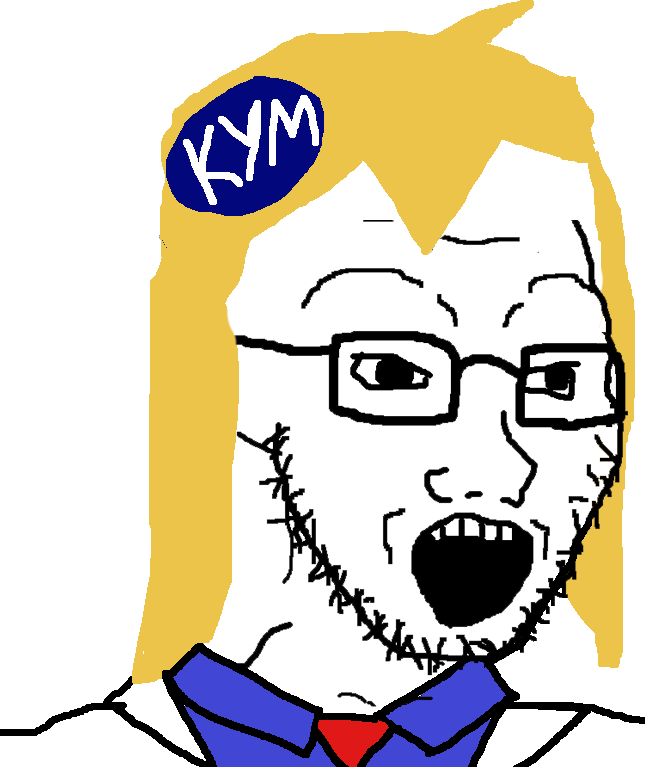
Label: 5_Soyjak